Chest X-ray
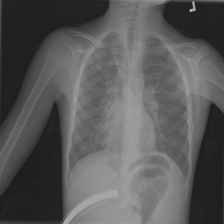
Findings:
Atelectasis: negative
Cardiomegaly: negative
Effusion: negative
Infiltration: negative
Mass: negative
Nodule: positive
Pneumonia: negative
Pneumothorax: negative
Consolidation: negative
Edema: negative
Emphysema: negative
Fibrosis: negative
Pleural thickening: negative
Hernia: negative